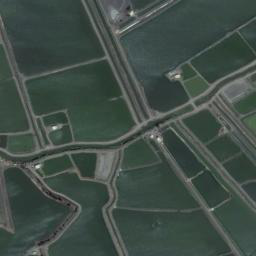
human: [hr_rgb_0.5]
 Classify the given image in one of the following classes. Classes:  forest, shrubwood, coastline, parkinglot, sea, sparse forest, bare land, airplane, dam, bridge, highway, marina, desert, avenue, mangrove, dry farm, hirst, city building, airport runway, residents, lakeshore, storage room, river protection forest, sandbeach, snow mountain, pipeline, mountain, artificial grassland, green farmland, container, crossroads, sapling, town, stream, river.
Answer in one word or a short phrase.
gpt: green farmland